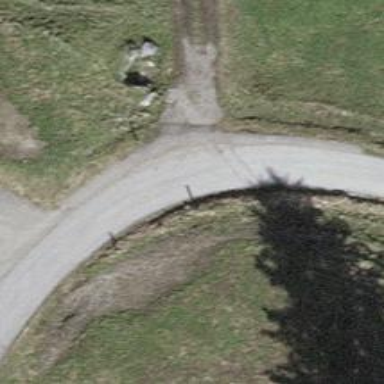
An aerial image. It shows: Unclassified road with concrete surface.